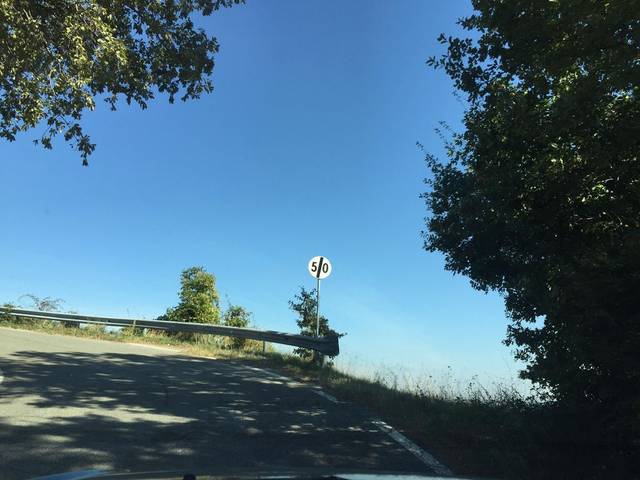
Region: Italy
Coordinates: 44.575, 10.196